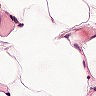
Metastatic tissue present: no